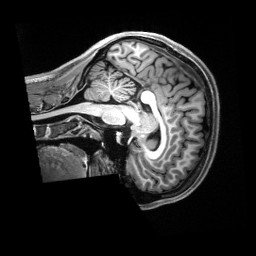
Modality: T1w
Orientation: sagittal
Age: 20
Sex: female
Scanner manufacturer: siemens
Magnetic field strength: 3 T
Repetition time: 2.5 s
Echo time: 0.00222 s